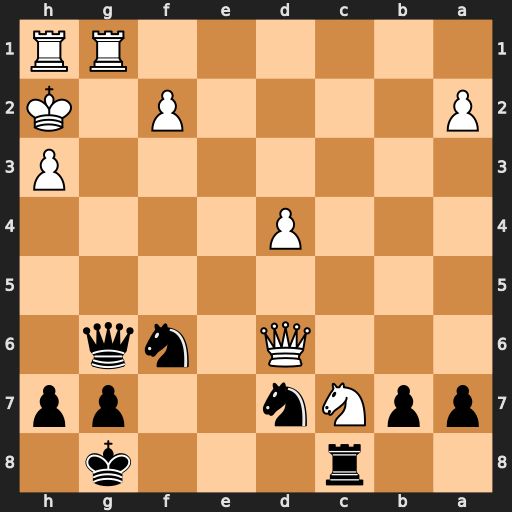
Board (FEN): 2r3k1/ppNn2pp/3Q1nq1/8/3P4/7P/P4P1K/6RR
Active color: b
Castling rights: -
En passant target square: -
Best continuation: Ng4+ Rxg4 Qxd6+